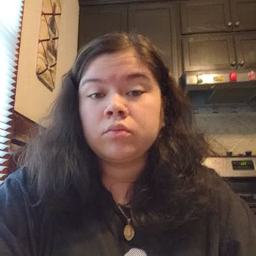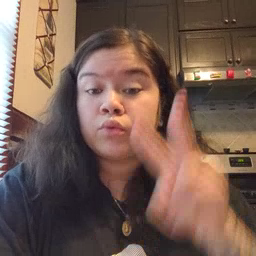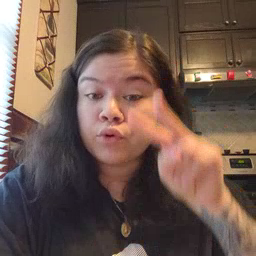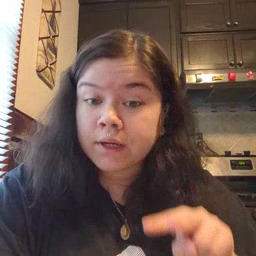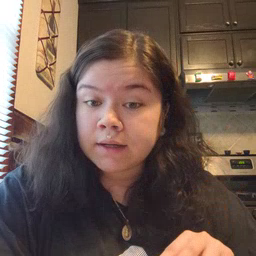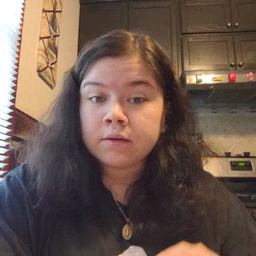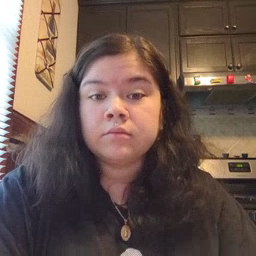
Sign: read